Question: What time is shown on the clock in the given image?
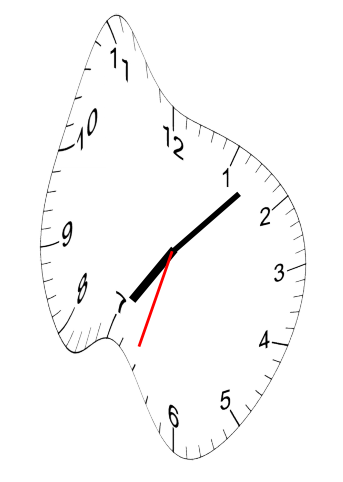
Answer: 07:07:33